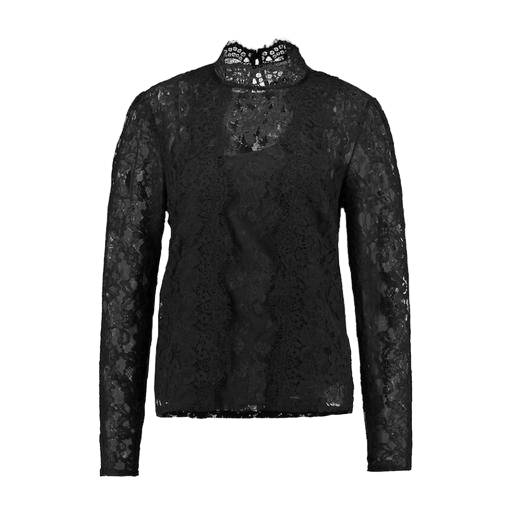
black long-sleeved lace top, black mock neck lace blouse, black stretch lace mock-turtleneck top, white background